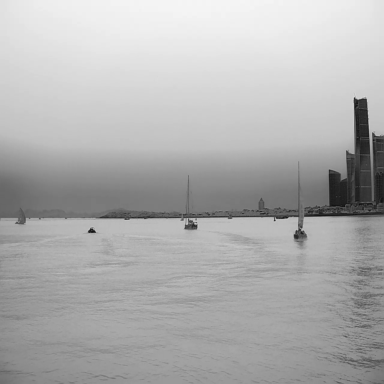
There are five canoes in the infrared image.